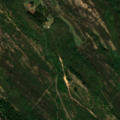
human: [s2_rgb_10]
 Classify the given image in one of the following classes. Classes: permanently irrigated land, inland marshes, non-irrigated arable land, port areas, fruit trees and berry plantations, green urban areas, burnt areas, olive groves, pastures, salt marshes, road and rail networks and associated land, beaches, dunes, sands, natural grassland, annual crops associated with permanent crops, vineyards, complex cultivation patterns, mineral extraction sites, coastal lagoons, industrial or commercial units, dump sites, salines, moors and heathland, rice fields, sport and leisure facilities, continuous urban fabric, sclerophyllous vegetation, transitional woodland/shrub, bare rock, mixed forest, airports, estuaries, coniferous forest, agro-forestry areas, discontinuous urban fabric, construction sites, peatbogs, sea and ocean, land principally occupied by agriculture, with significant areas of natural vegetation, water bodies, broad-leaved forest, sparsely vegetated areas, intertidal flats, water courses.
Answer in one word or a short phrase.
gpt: broad-leaved forest, mixed forest, transitional woodland/shrub